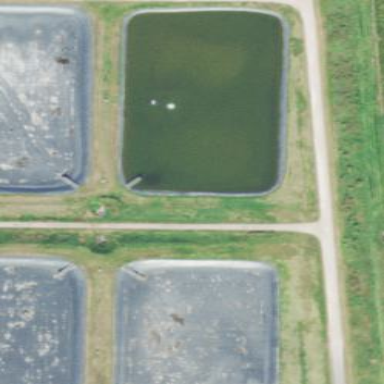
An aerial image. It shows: Fishpond surrounded by water.